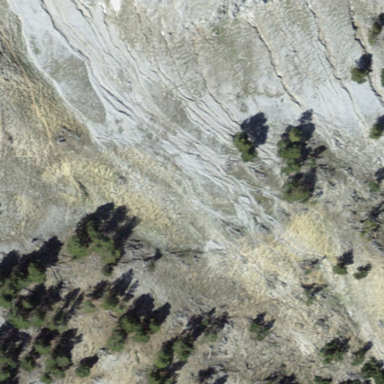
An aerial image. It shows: Natural scree.